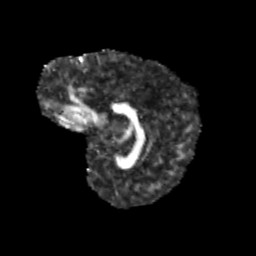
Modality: FA
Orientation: sagittal
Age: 13
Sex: male
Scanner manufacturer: siemens
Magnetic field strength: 3 T
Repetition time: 3.8 s
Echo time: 0.07 s